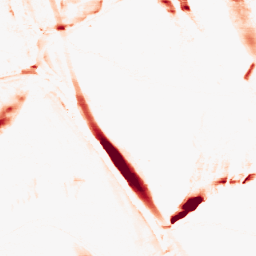
Category: morphological
Decomposition family: morphological_ellipse
Decomposition parameters: operation: opening
width: 5
height: 30
Upsampling method: bilinear
Upsampling parameters: scale: 4
Upsampling scale: 4